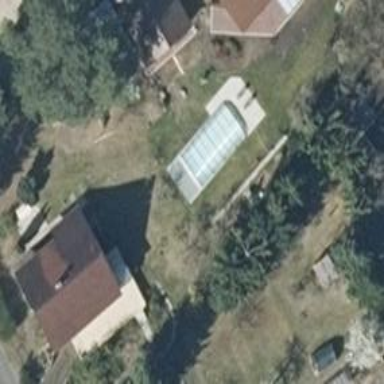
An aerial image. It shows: Swimming pool located in leisure land.